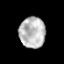
Tissue: prostate
Cell type: Epithelial cells
Senescence score: 0.3571
Nuclear area (px): 788
Mean DAPI intensity: 185.404